Question: This is a snake game. How many steps do you need to take from the current state to eat two foods one after another (regardless of the order of the two foods)?
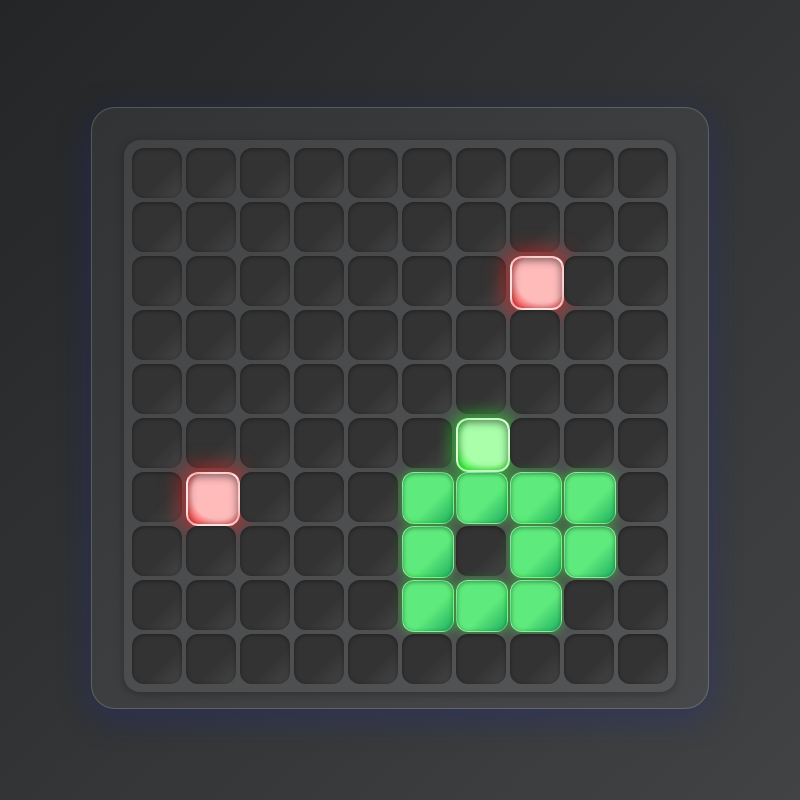
Answer: 14